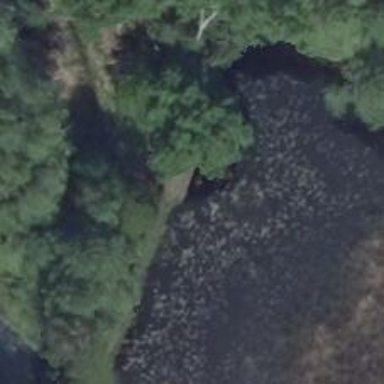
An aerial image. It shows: Weir along the waterway.